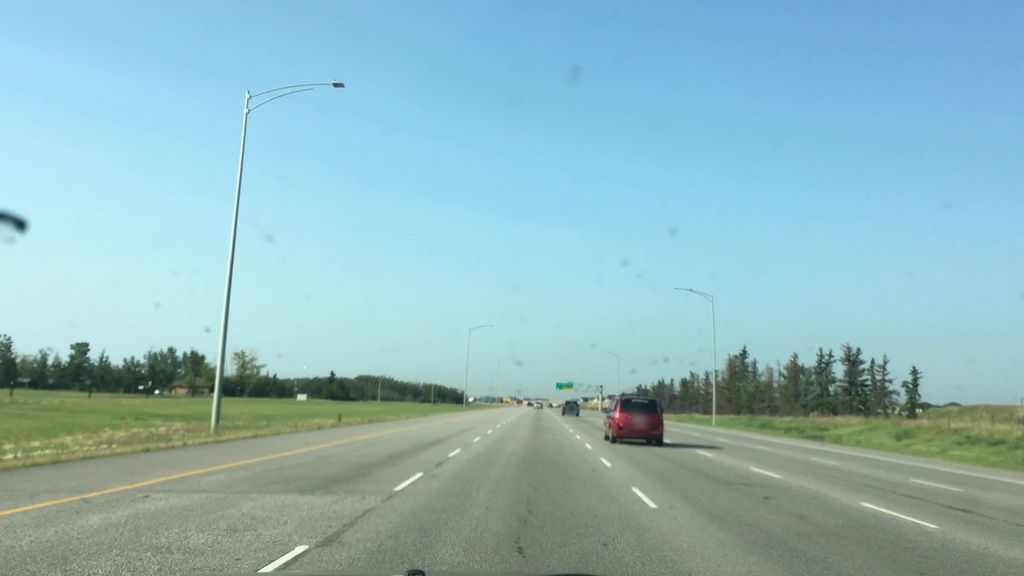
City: edmonton